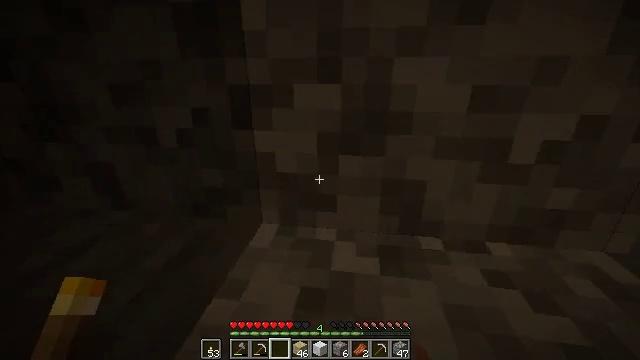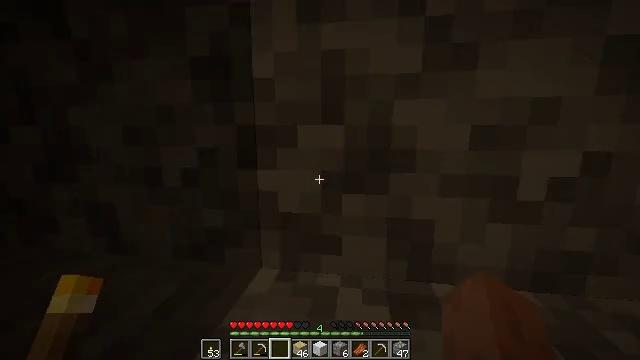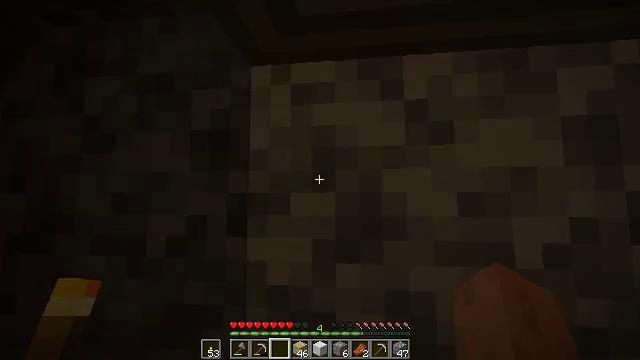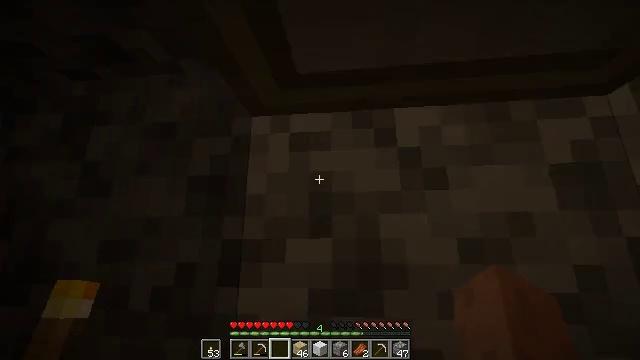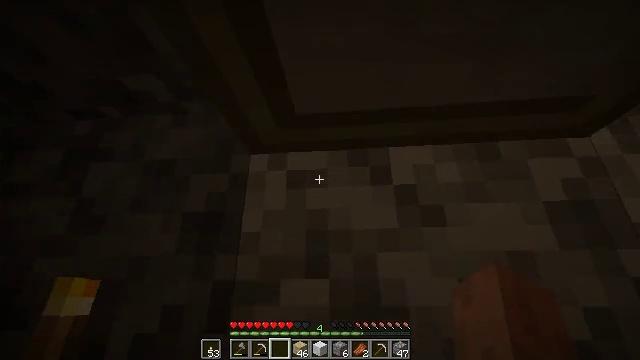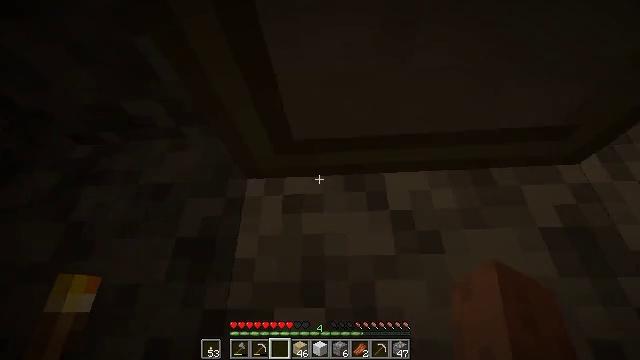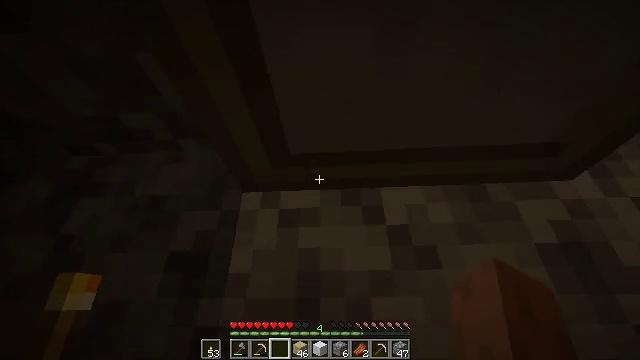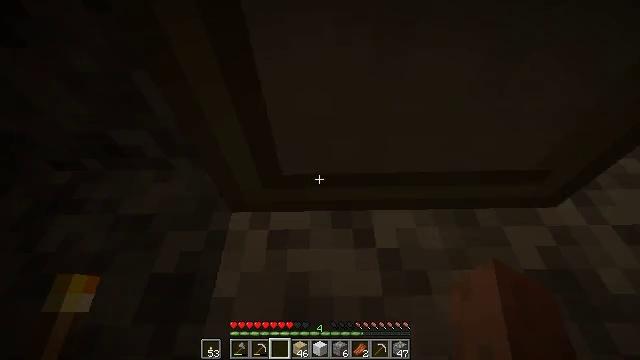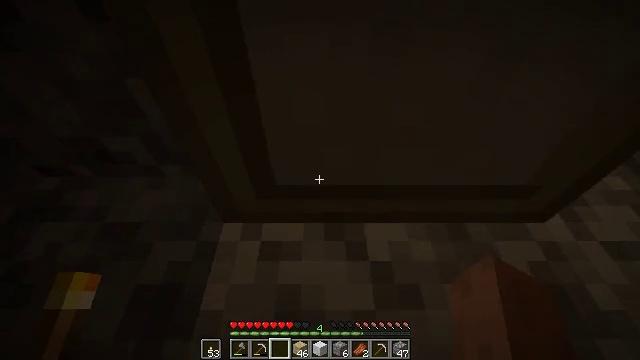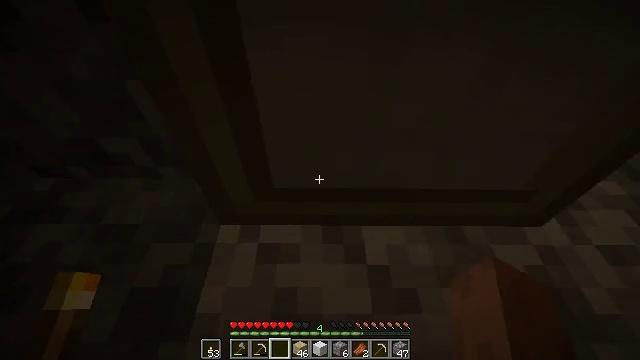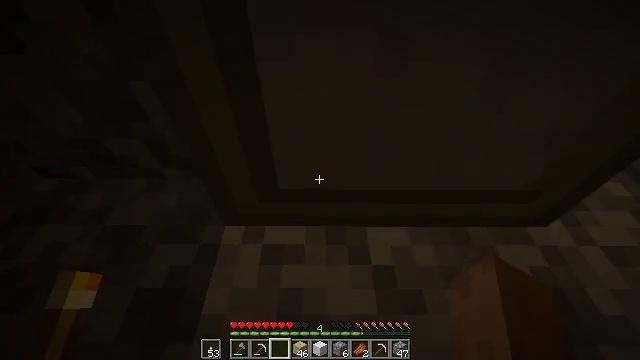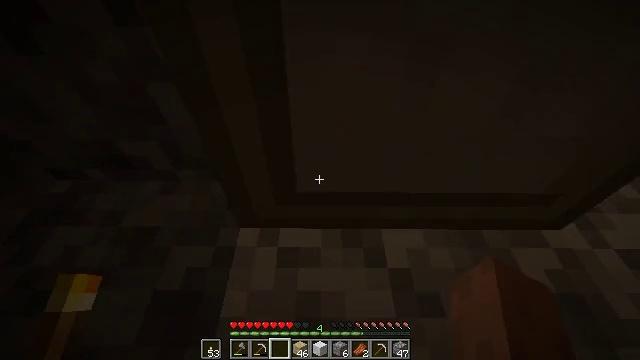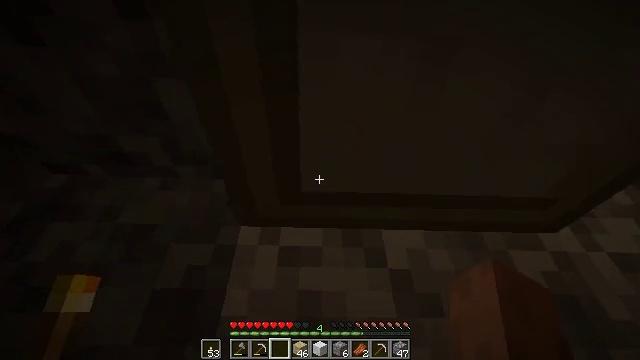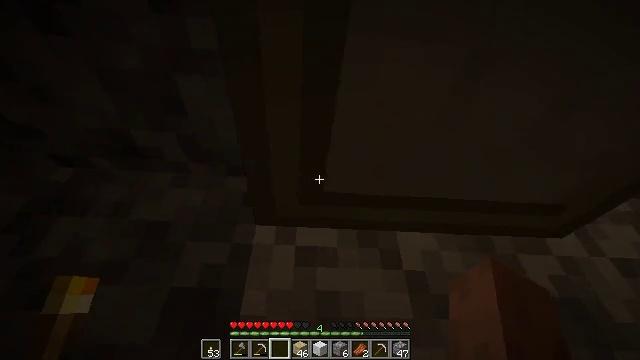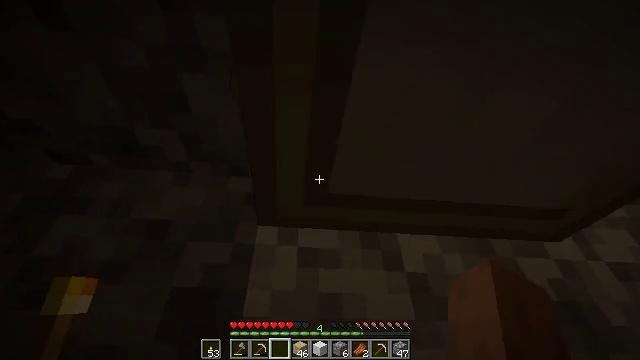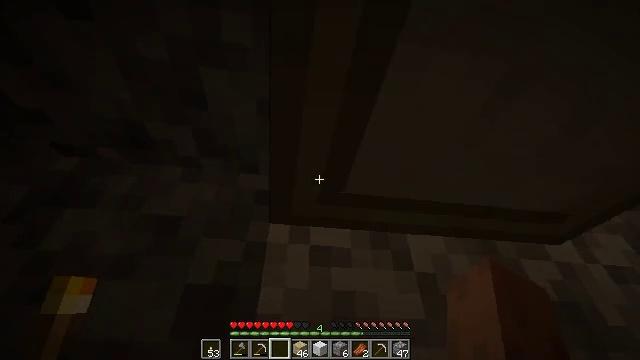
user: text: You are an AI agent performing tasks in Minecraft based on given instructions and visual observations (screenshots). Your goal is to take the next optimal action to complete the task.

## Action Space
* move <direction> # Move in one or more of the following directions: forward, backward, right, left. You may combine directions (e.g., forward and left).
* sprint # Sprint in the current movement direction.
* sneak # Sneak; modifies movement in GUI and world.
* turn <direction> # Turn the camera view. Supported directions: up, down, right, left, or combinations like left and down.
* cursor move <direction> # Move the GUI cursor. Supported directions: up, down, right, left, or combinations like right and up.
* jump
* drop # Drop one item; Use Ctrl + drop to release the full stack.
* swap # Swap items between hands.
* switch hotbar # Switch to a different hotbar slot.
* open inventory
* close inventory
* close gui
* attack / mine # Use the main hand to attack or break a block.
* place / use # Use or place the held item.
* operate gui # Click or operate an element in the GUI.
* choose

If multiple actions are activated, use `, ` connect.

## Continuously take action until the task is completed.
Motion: motion action
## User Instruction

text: Retrieve the birch trapdoor by mining it.
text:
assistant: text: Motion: turn up
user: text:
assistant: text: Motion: turn right and up
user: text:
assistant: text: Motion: turn up
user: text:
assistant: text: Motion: turn up
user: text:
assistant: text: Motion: turn up
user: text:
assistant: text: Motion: turn up
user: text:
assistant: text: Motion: turn right and up
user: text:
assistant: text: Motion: turn right and up
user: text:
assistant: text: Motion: no_op
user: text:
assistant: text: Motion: move left
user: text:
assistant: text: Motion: move left
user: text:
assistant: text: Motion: move left, turn right
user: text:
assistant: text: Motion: move left, turn right
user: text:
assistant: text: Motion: move left, turn right
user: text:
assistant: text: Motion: turn right
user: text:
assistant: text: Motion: turn right
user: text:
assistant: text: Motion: turn right
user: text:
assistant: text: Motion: turn right and up, switch to hotbar 1
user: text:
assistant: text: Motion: turn right and up, switch to hotbar 1
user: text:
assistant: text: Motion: turn right, attack / mine, switch to hotbar 1
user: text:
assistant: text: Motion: turn right, attack / mine
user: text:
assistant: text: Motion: attack / mine
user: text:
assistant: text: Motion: attack / mine
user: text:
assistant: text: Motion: attack / mine
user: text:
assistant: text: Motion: attack / mine
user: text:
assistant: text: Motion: attack / mine
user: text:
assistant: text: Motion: attack / mine
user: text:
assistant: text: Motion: attack / mine
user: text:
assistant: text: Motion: attack / mine
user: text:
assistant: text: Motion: attack / mine